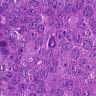
Metastatic tissue present: yes